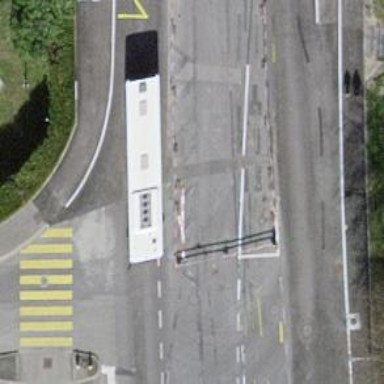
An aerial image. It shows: Asphalt tertiary road with lane dedicated for buses on the left and shared busway-cycleway on the left side.